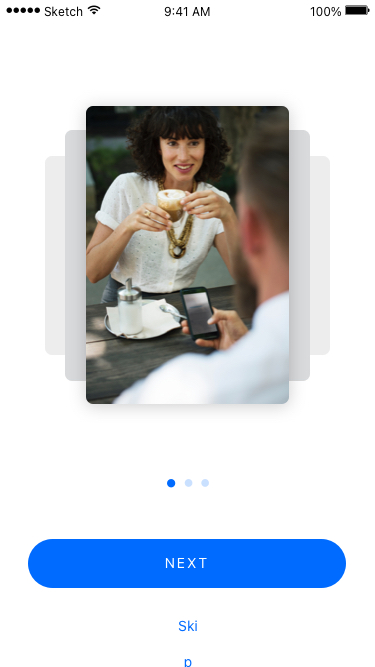
Text in this UI design:
Skip
NEXT
100%
9:41 AM
Sketch